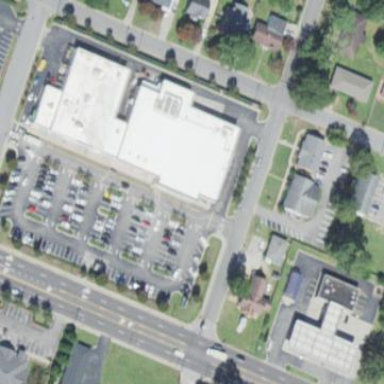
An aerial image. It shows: Commercial building.